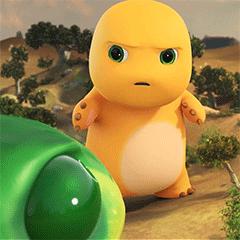
Label: nailong